Question:
I have to find out all the leaf nodes of this graph with a generic query, this is because the leaf node is getting created from item X after 2 steps in some cases, in 1 step in some cases and in 3 steps in some cases.
Can someone help to write a generic RDF traversal query?
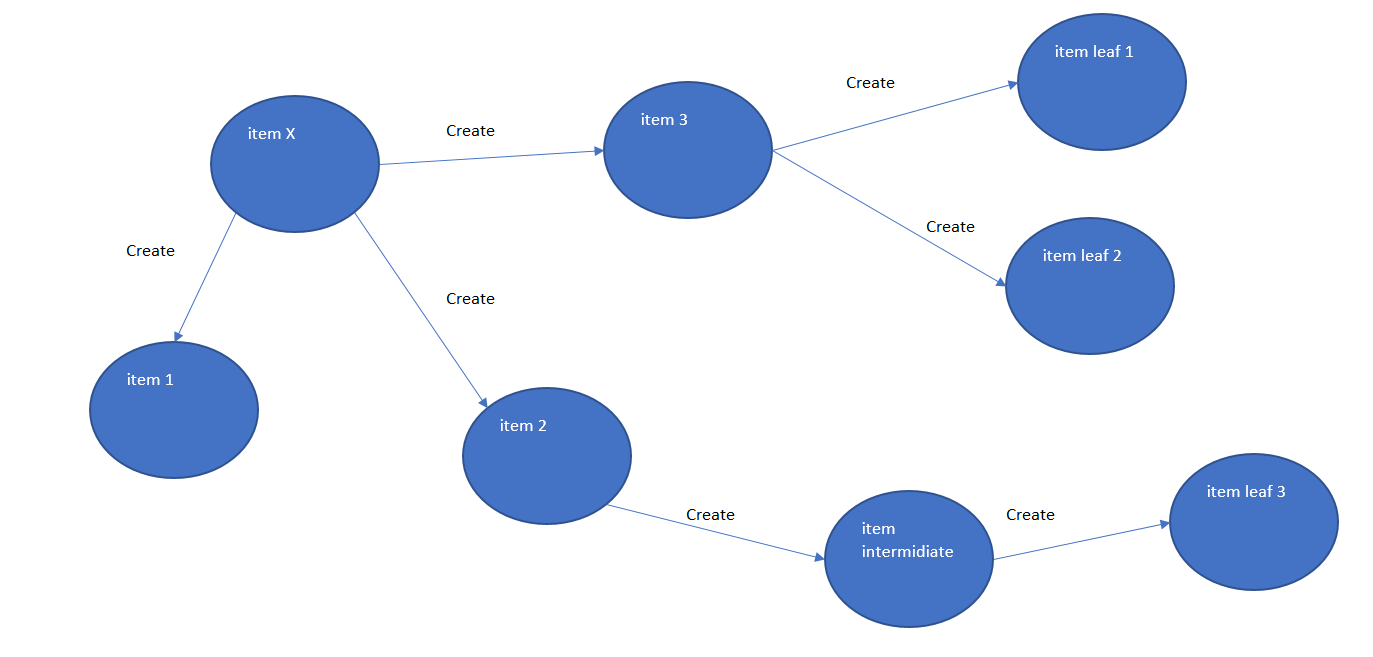
Answer: What you will need is to look for all nodes what are not the 'subject' of any triple, i.e. that don't have an arrow coming out of them.
This is done with a query like:
'''
SELECT DISTINCT ?b
WHERE{
?a :create ?b .
FILTER NOT EXISTS {?b :create ?c}
}
'''